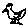
Label: bird